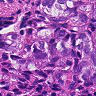
Metastatic tissue present: yes